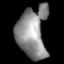
Tissue: lung
Cell type: Myeloid cells
Senescence score: 0.2067
Nuclear area (px): 1451
Mean DAPI intensity: 140.741